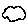
Label: cloud